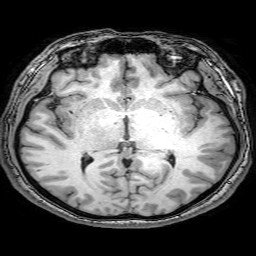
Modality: T1w
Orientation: coronal
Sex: male
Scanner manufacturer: philips
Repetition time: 0.0083 s
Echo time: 0.00385 s